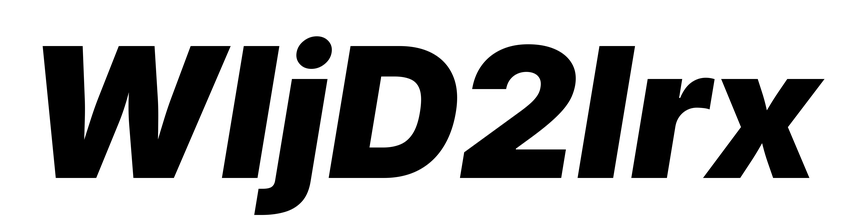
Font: Inter-Italic_Black_Italic